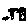
Label: tree